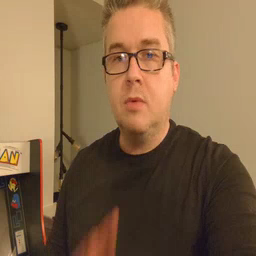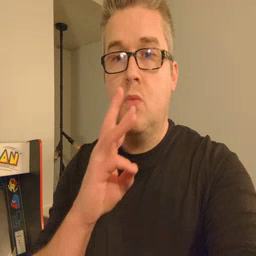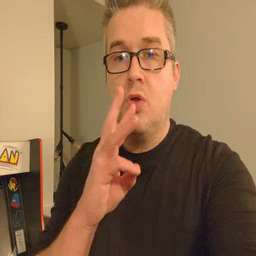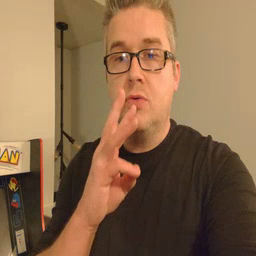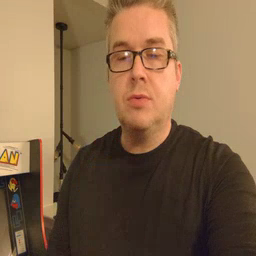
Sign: water